Field crop: tomato
Growth stage: 1
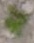
Species: portulaca